Interaction volume radius: 10 \u00c5
Interaction volume height: 15 \u00c5
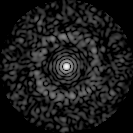
Disorder parameter: 0.825